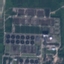
Label: Industrial